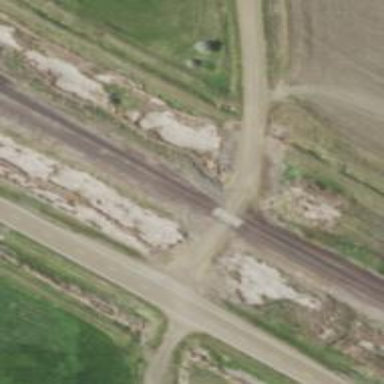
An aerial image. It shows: Level crossing along the railway.